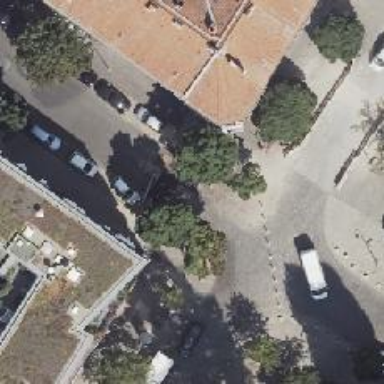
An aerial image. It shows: Living street with asphalt surface. Separate parking spaces are available on both sides.